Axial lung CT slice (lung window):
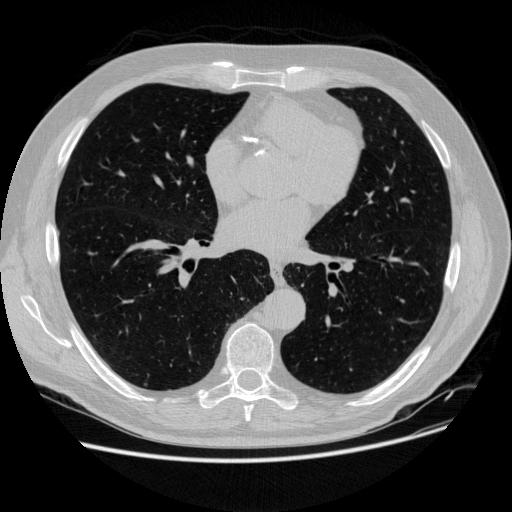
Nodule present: no